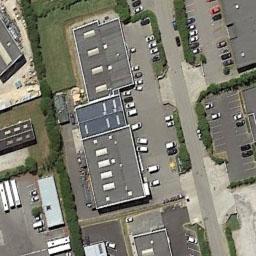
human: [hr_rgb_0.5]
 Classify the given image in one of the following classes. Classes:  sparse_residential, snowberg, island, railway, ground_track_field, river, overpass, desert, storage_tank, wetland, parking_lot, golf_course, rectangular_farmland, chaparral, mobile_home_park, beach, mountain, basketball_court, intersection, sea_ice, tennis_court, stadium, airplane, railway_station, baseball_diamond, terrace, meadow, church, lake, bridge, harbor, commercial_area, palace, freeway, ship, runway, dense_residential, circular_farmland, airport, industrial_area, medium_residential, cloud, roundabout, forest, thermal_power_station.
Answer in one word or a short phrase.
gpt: industrial_area